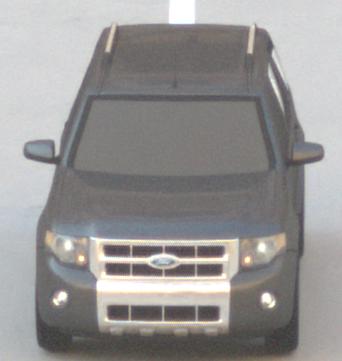
Make: Ford
Model: Escape Hybrid
Detailed model: -
Model produced from: 2004
Model produced until: 2012
Doors: 5
Color: gray
Road condition: dry road
Daytime: morning or afternoon
Contrast: low contrast